Interaction volume radius: 5 \u00c5
Interaction volume height: 15 \u00c5
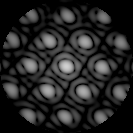
Disorder parameter: 0.09601